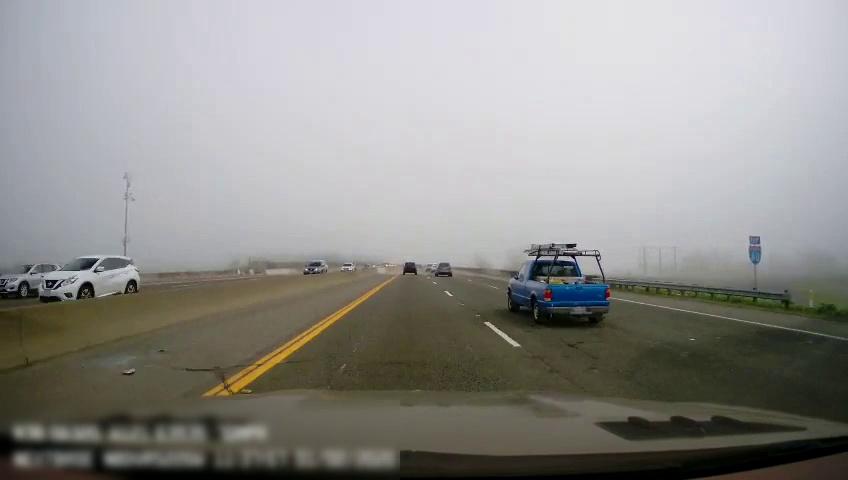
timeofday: Day
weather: Cloudy
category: Drivable Space
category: Drivable Space
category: Vehicles | SUV
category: Vehicles | SUV
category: Vehicles | Car
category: Vehicles | Truck
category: Vehicles | SUV
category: Vehicles | SUV
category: Vehicles | Truck
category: Vehicles | SUV
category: Lanes | Current Lane
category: Lanes | Current Lane
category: Lanes | Alternate Lane
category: Lanes | Alternate Lane
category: Lanes | Alternate Lane
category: Lanes | Opposite Lane
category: Lanes | Opposite Lane
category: Traffic | Signs
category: Traffic | Signs